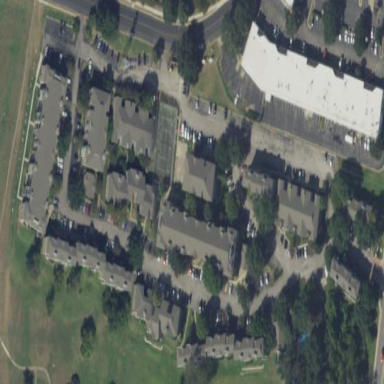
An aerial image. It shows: Condominium in residential area.